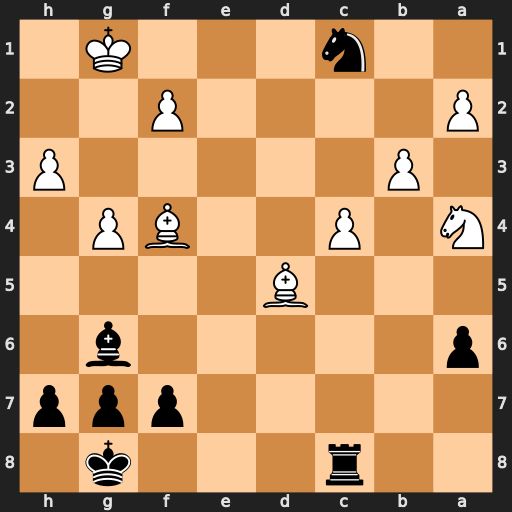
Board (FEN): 2r3k1/5ppp/p5b1/3B4/N1P2BP1/1P5P/P4P2/2n3K1
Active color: b
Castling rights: -
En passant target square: -
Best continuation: Ne2+ Kh2 Nxf4